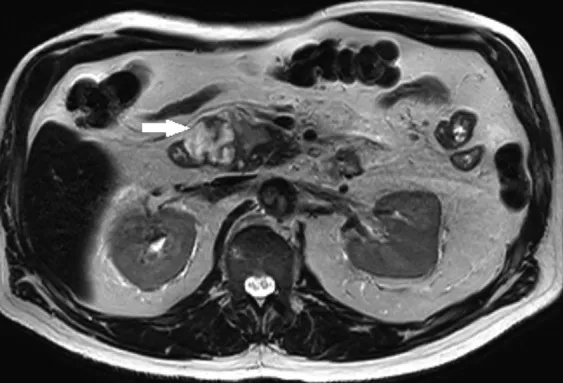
T2-weighted axial MRI demonstrates a well-defined mass (arrow) with high T2 signal components that has borders approximating the second portion of the duodenum and the uncinate process.
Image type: radiology (mri)